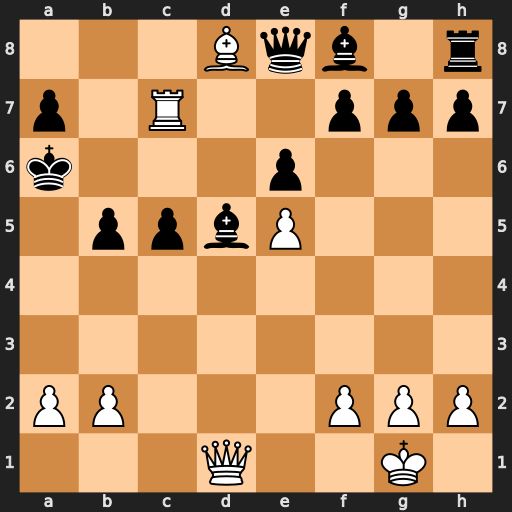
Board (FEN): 3Bqb1r/p1R2ppp/k3p3/1ppbP3/8/8/PP3PPP/3Q2K1
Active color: w
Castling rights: -
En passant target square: -
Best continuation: Qd3 c4 Qd4